Field crop: maize
Growth stage: 2
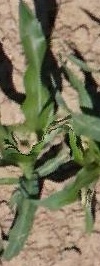
Species: maize